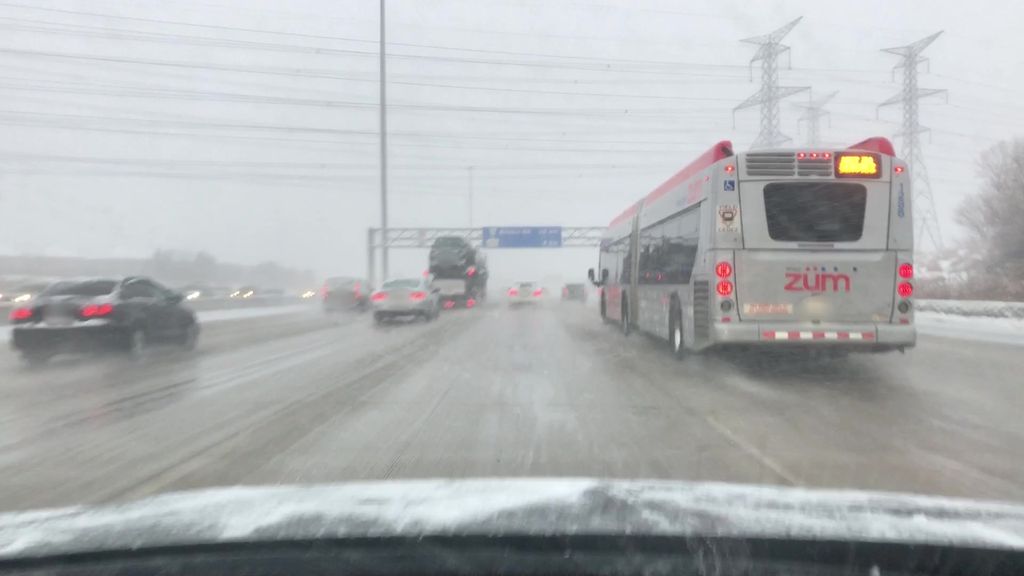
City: toronto